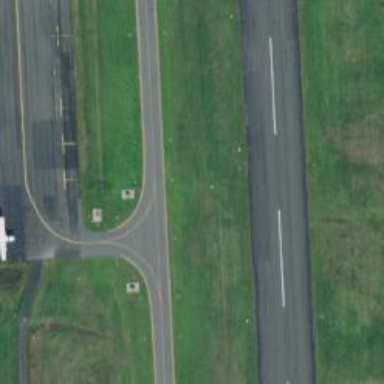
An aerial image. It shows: Taxiway at the airport with asphalt surface.